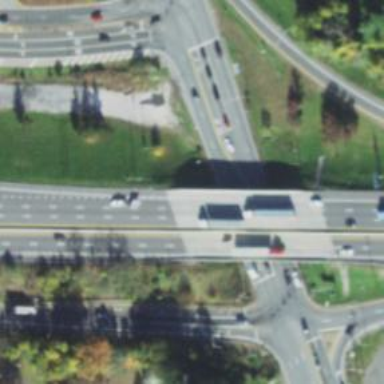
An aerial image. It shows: Motorway junction.